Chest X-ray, PA view. Patient: 44 years old, sex M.
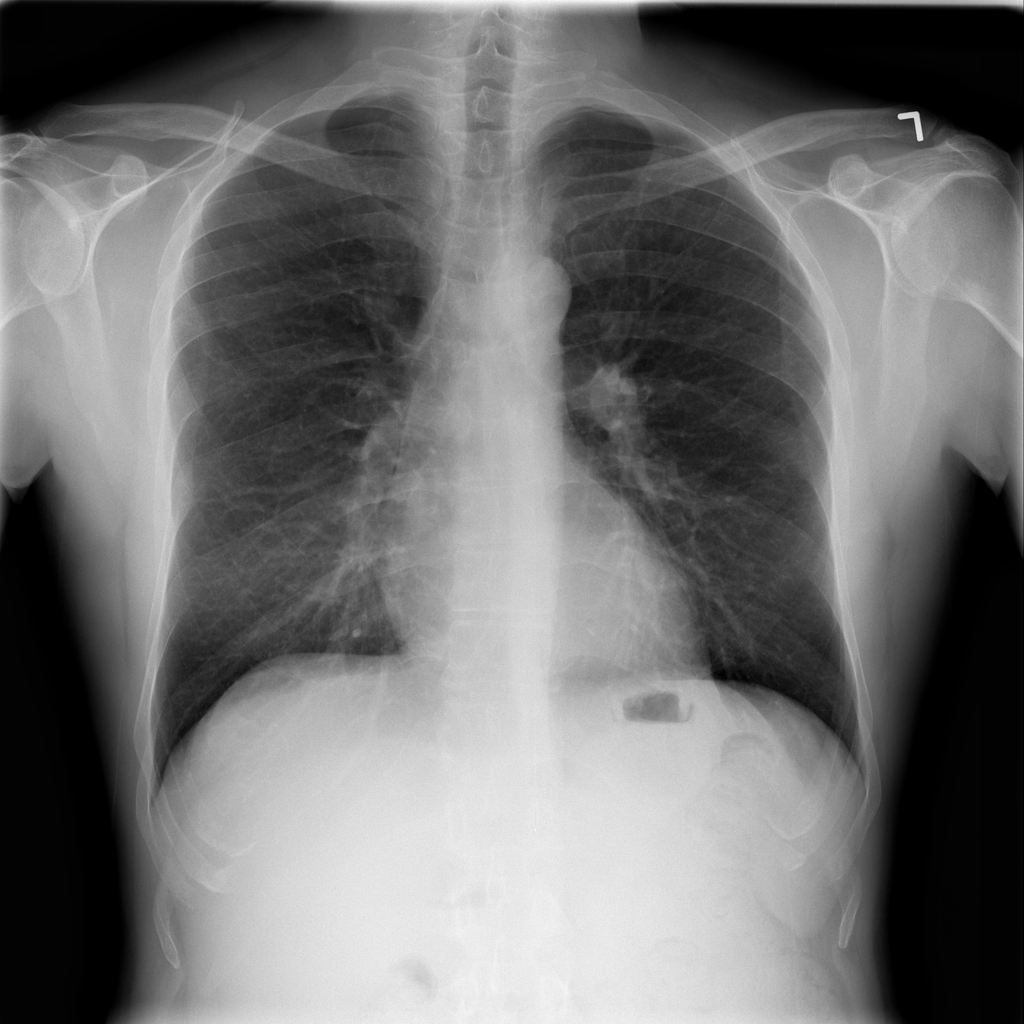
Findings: Infiltration